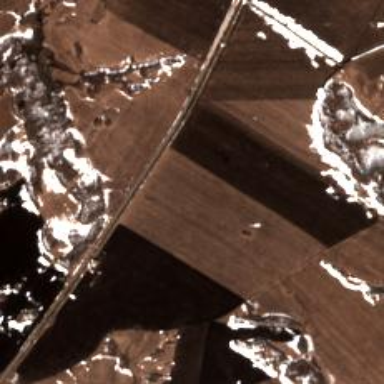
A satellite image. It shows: Farmland with wheat crops.